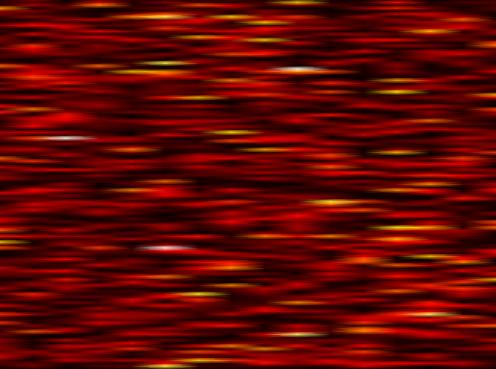
Label: UFMC